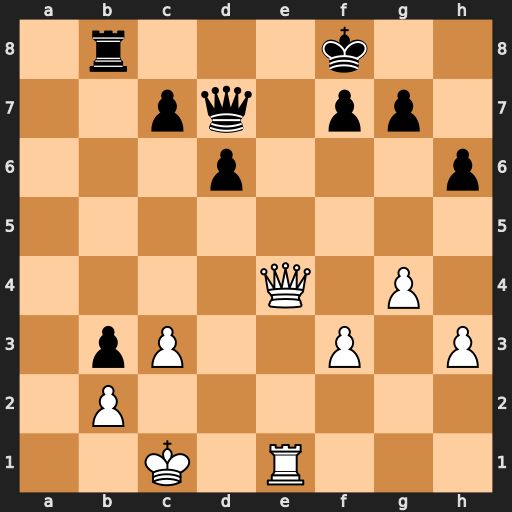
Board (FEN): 1r3k2/2pq1pp1/3p3p/8/4Q1P1/1pP2P1P/1P6/2K1R3
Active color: w
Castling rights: -
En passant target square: -
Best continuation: Qh7 f6 Qh8+ Kf7 Qxb8